Field crop: tomato
Growth stage: 1
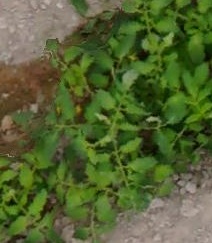
Species: tomato